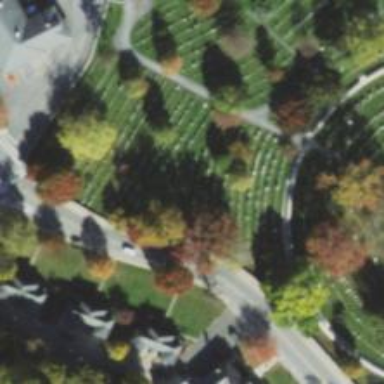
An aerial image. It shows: Sector in the cemetery.